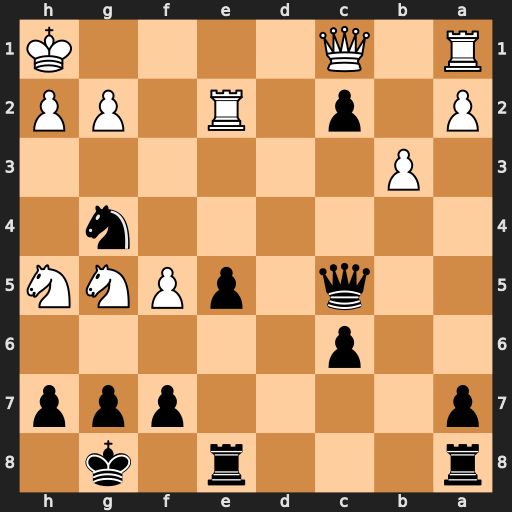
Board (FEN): r3r1k1/p4ppp/2p5/2q1pPNN/6n1/1P6/P1p1R1PP/R1Q4K
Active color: b
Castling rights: -
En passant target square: -
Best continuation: Nf2+ Rxf2 Qxf2